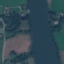
Land use / land cover: River